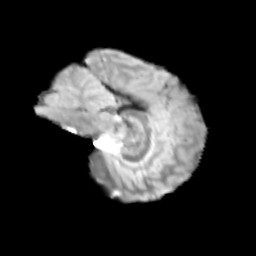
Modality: T2w
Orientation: sagittal
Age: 10
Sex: male
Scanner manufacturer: siemens
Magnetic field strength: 3 T
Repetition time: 3.8 s
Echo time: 0.07 s